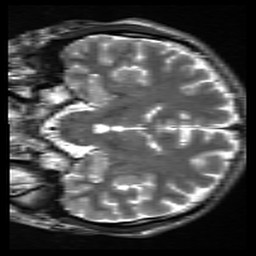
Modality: inplaneT2
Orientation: coronal
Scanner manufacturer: siemens
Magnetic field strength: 3 T
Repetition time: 7.02 s
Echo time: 0.069 s